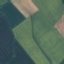
Land use / land cover class: AnnualCrop